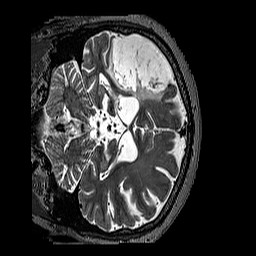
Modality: T2w
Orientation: coronal
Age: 66
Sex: male
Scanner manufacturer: siemens
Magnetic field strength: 3 T
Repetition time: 3.2 s
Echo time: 0.567 s